Interaction volume radius: 5 \u00c5
Interaction volume height: 20 \u00c5
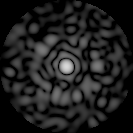
Disorder parameter: 0.864